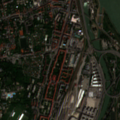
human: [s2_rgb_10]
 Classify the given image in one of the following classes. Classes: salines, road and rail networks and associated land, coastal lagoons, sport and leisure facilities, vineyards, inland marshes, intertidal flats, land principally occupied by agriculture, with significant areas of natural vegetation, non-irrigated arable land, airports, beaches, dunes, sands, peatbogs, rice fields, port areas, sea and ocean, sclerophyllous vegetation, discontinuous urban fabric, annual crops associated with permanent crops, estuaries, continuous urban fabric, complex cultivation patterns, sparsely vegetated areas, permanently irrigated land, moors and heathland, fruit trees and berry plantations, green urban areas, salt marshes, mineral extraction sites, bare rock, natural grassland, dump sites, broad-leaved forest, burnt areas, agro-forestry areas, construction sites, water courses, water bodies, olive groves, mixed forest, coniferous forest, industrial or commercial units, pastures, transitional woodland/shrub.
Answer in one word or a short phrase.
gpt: continuous urban fabric, discontinuous urban fabric, road and rail networks and associated land, water courses